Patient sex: M
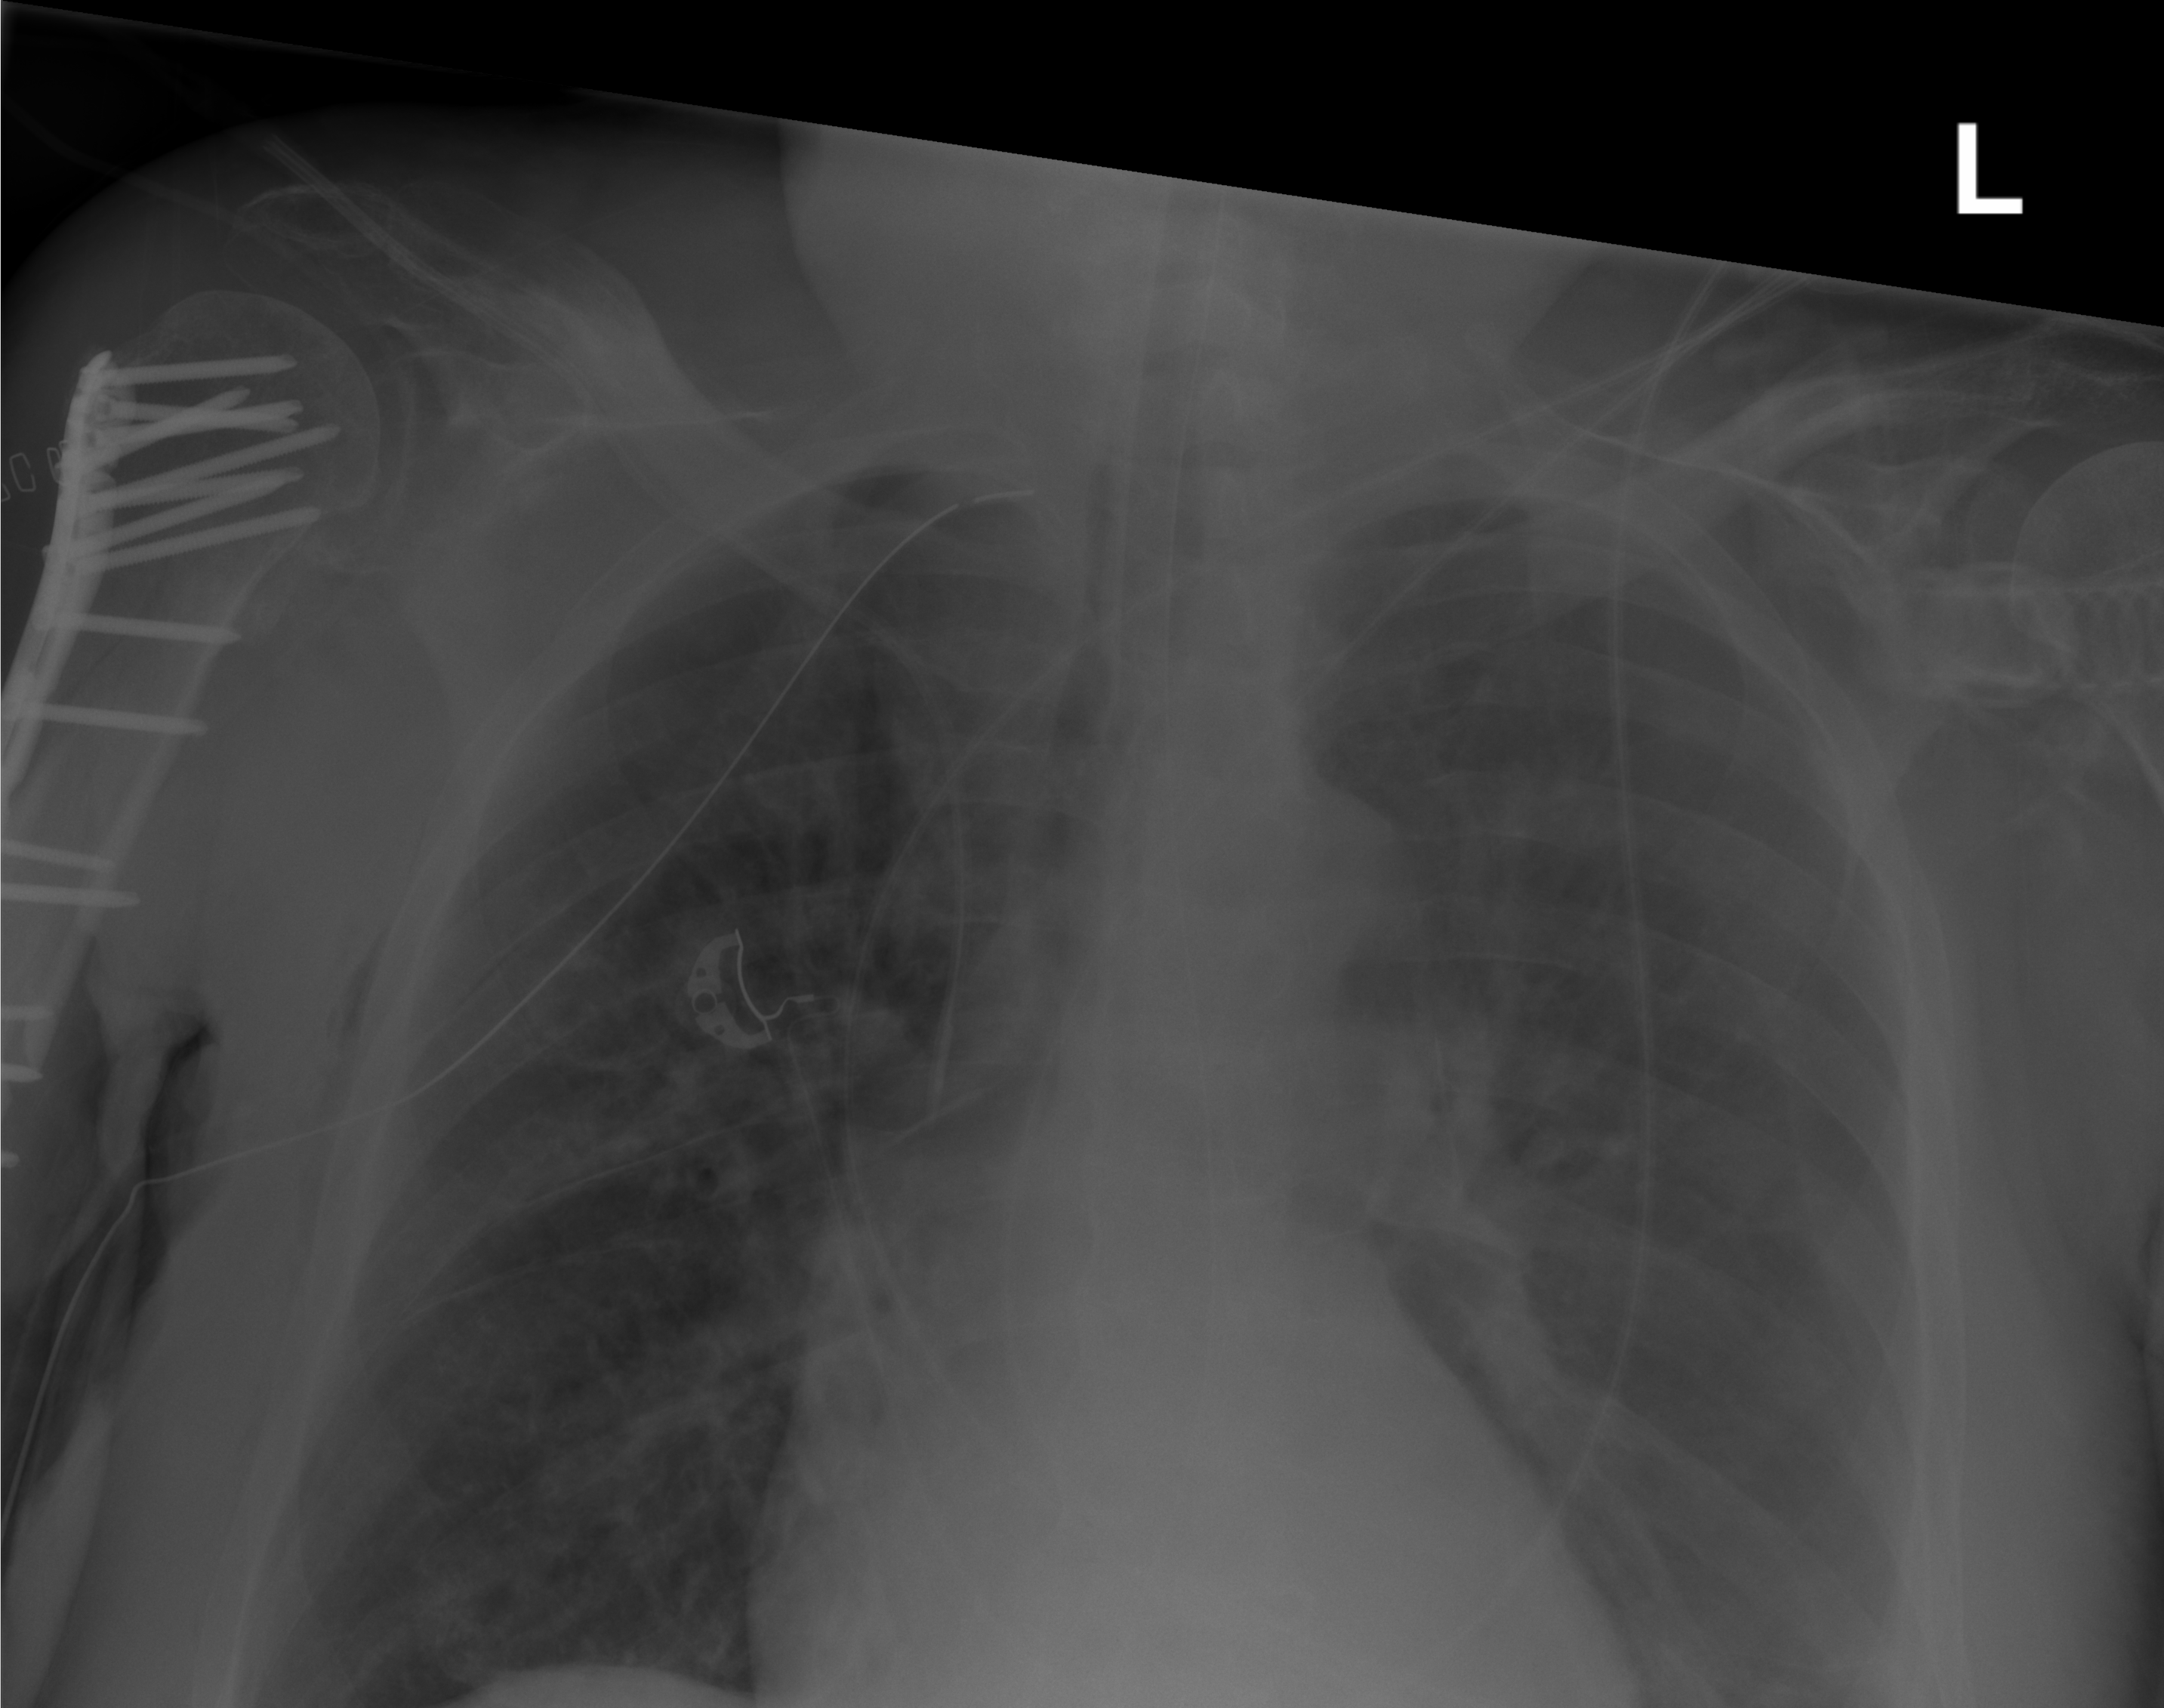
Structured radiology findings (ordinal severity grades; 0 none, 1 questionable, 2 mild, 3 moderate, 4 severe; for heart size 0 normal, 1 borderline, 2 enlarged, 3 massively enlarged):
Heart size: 0
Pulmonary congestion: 2
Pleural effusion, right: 0
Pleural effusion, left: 2
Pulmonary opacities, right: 0
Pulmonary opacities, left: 0
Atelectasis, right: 0
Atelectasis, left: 1